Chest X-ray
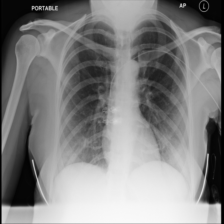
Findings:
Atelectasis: negative
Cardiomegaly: negative
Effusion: negative
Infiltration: negative
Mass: negative
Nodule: negative
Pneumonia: negative
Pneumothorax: negative
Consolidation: negative
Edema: negative
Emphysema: negative
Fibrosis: negative
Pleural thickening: negative
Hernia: negative